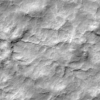
Label: not_dusty